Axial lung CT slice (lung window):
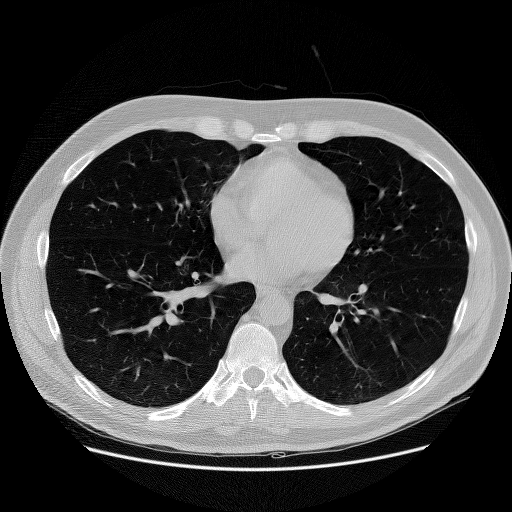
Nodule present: no